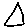
Label: triangle